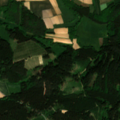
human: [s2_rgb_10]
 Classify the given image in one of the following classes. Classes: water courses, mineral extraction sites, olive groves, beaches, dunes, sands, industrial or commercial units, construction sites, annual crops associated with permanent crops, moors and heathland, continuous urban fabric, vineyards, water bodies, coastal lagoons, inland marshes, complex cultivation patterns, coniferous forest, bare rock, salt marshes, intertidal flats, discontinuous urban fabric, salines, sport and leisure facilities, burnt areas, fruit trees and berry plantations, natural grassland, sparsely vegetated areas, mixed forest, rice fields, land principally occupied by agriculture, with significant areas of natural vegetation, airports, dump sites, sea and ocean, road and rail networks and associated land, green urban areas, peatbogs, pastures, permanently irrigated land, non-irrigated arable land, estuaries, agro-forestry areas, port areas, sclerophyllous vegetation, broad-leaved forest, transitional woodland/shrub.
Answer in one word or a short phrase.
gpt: non-irrigated arable land, coniferous forest